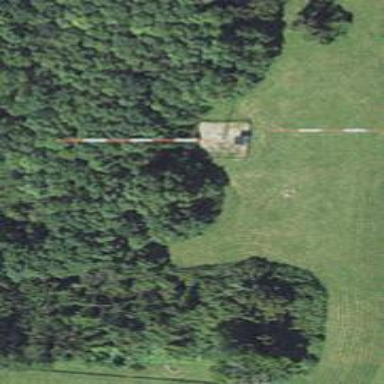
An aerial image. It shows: Mast tower used for communication.